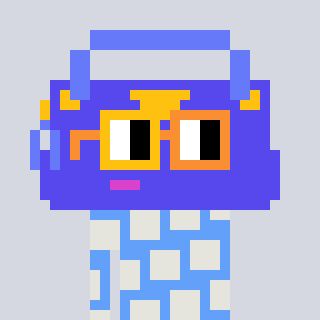
a pixel art character with square yellow and orange glasses, a bag-shaped head and a blue-colored body on a cool background